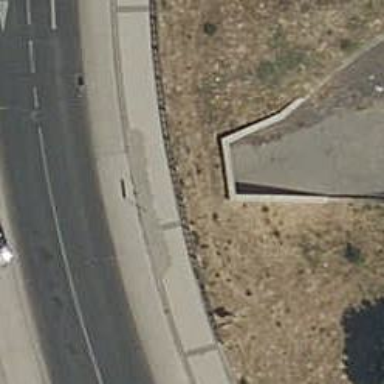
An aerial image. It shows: There is tunnel.